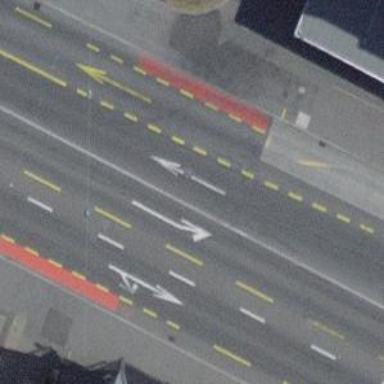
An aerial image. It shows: Tertiary road with asphalt surface. It has lanes for both cycling and trolley wires. The cycle lane is marked as advisory.